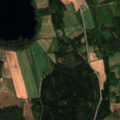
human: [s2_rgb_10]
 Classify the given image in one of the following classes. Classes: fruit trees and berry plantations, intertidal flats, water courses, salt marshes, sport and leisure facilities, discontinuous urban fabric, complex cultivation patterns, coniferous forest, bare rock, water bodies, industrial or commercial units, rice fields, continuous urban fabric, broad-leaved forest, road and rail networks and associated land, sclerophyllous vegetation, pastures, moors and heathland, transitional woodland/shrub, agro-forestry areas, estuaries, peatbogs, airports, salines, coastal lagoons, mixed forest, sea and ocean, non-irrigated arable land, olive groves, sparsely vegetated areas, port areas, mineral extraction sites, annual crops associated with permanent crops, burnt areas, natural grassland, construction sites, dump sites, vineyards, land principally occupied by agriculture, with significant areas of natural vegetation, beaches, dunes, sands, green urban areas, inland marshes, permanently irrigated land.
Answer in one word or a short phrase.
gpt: land principally occupied by agriculture, with significant areas of natural vegetation, coniferous forest, water bodies